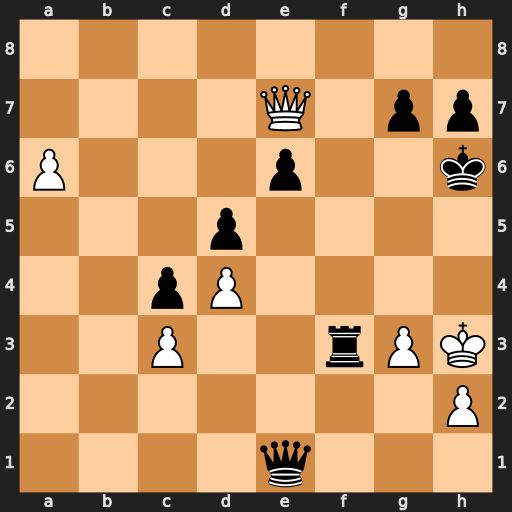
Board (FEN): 8/4Q1pp/P3p2k/3p4/2pP4/2P2rPK/7P/4q3
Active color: w
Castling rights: -
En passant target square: -
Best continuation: Qh4+ Kg6 Qg4+